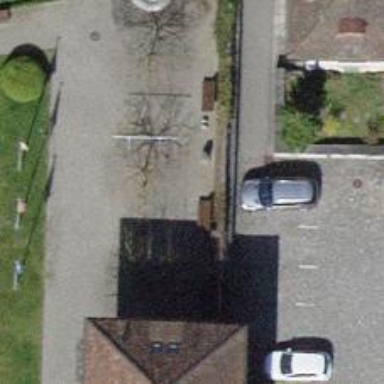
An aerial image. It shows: Bench for seating.